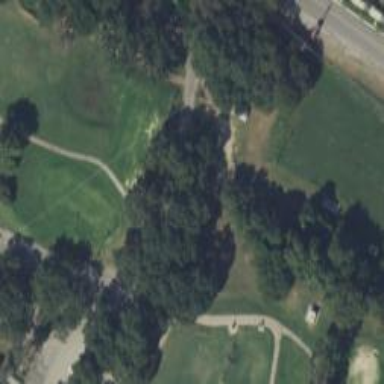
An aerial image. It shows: Pathway for golfing.